Question: I have Qt installed in my virtual Machine Linux. My Qt project is compiling for X11 Desktop.
I am having a resource file in my QT project -- 'AutosResourceFile.qrc'
I am getting a compilation error in this file when i compile the project.
> Error : Virtual memory exahausted
Please see the attached image.
How to resolve it?

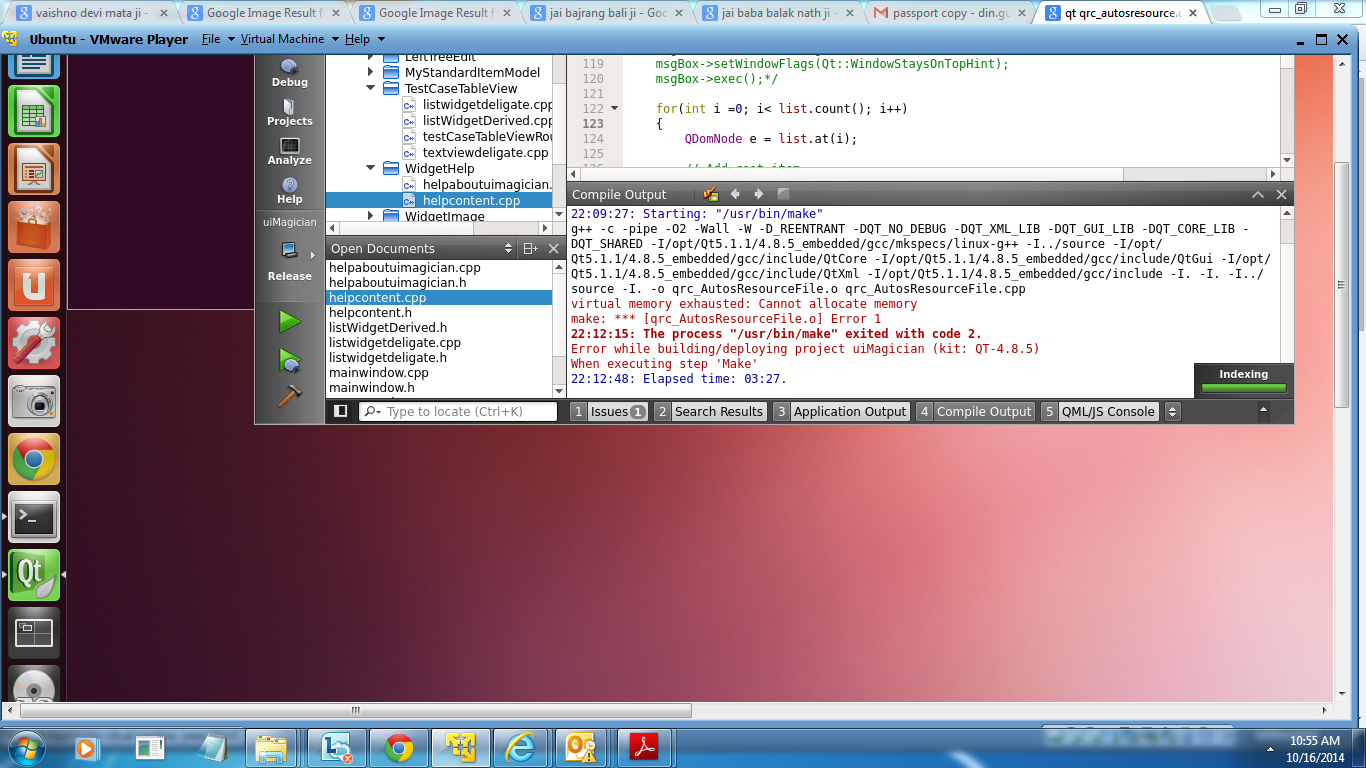
Answer: Probably this qrc file is quite big, so memory isn't enough. Try to give more memory to this virtual machine and don't run (on guest OS) other programs while you're compiling.